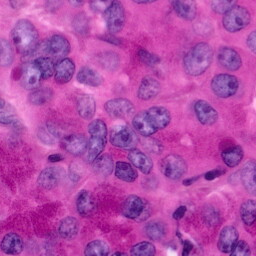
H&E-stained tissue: Pancreatic